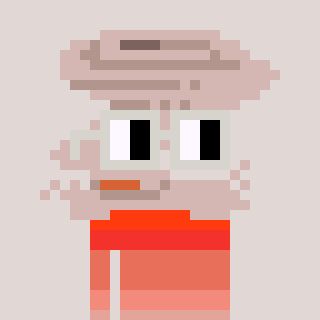
a pixel art character with square light gray glasses, a tornado-shaped head and a blue-colored body on a warm background